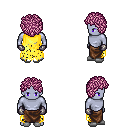
a pixel art fantasy rpg character, male body template, dark elf, purple skin, yellow tattered cape, robe skirt, pink curly afro hairstyle, metal gloves, white slippers, four views (front, back, left, right), 2x2 character sprite sheet, small pixel art, hard edges, no anti-aliasing